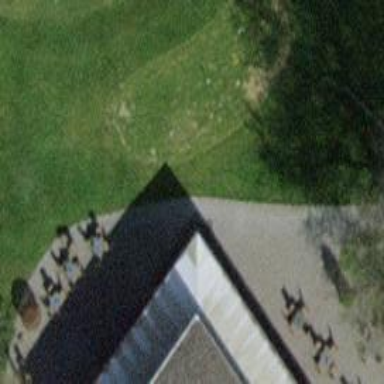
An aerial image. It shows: Golf green.